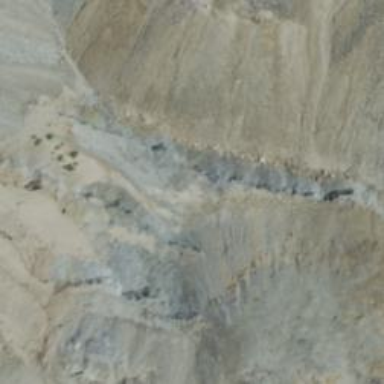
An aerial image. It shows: Quarry area.